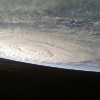
Label: cloud